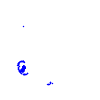
Particle: proton